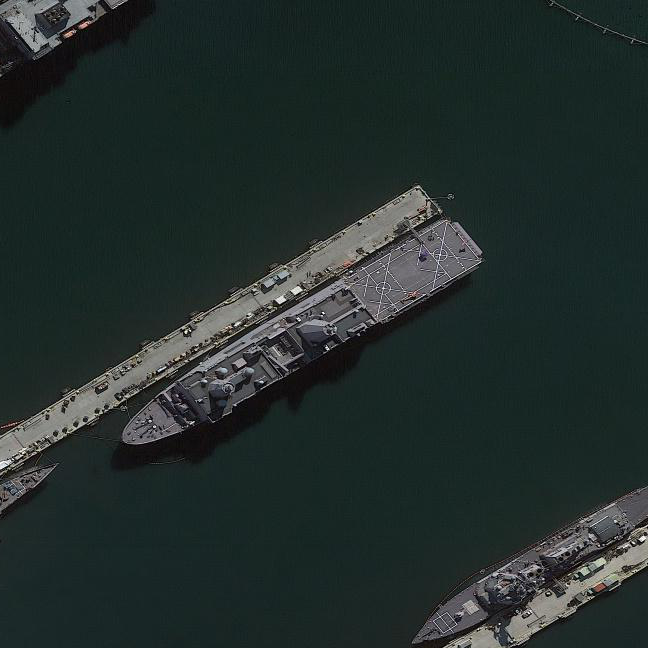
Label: combat